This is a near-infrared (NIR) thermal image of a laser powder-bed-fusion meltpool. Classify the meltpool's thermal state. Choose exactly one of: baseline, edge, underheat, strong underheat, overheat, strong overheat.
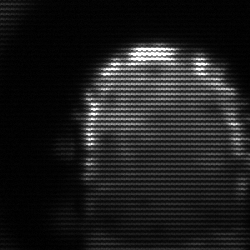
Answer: baseline